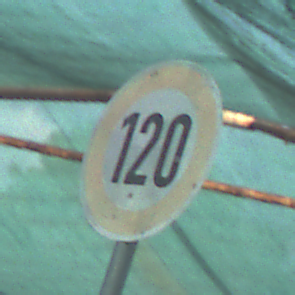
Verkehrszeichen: Geschwindigkeit120
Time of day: MorningAfternoon
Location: Roofed (Special)
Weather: PartlyCloudy
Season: NotSpecified
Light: Natural